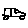
Label: car